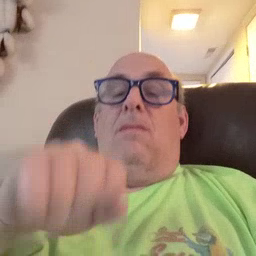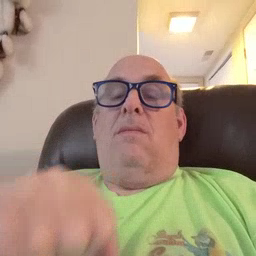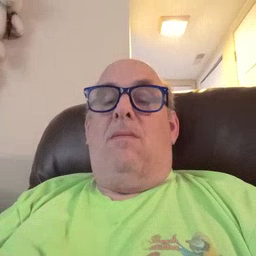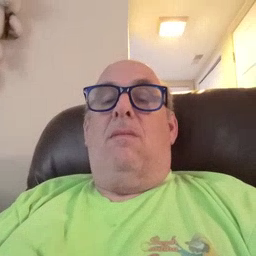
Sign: yes